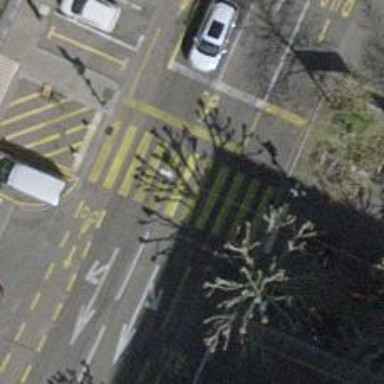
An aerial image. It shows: Road crossing with traffic signals.